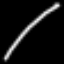
Label: line